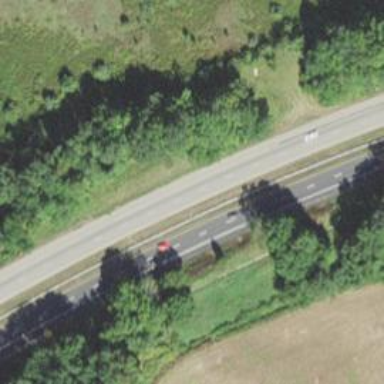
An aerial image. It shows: View of motorway.